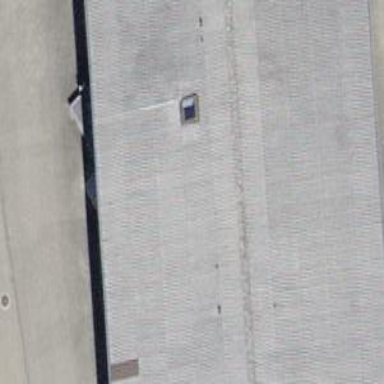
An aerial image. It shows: Industrial building.